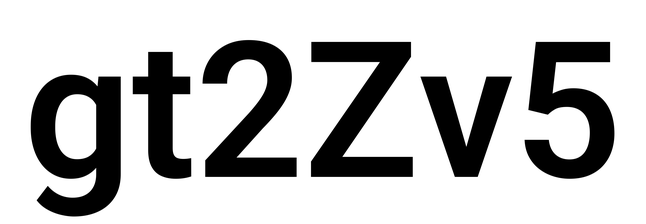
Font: Roboto_SemiBold